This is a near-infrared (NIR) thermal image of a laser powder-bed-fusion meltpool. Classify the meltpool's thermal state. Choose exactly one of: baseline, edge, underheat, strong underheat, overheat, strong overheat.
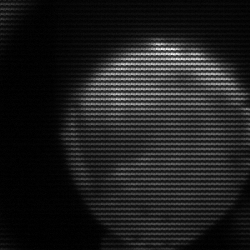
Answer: edge